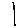
Label: line